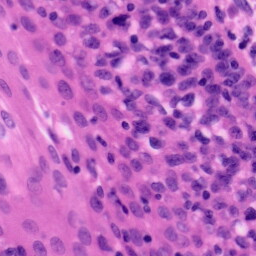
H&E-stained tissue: Tonsil